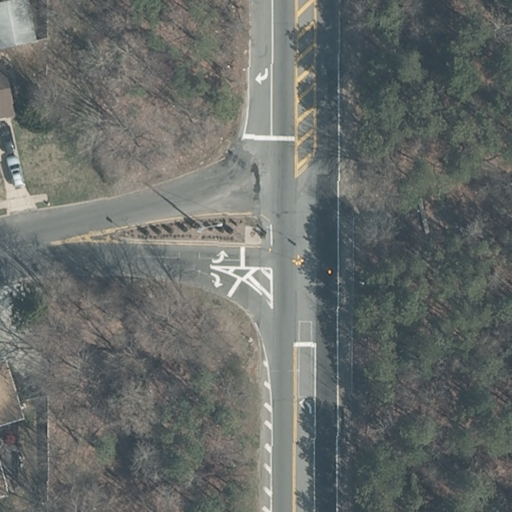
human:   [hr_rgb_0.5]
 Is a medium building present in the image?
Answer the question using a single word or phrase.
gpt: no

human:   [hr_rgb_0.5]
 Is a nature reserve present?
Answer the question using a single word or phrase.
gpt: yes

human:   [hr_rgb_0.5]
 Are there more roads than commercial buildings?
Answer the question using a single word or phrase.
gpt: yes

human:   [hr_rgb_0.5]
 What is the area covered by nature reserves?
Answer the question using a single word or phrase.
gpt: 10614m2

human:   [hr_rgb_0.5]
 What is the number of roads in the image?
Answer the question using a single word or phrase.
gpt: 3

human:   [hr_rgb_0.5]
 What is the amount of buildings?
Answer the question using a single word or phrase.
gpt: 3

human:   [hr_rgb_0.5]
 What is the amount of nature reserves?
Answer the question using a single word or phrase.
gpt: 1

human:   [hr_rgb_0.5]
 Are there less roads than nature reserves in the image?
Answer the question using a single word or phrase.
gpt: no

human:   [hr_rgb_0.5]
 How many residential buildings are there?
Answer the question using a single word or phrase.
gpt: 2

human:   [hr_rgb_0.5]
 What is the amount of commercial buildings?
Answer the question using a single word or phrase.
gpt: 0

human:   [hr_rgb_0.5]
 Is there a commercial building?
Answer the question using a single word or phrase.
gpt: no

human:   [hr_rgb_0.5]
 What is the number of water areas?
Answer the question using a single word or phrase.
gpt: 0

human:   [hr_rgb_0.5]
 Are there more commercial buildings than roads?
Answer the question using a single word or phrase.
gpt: no

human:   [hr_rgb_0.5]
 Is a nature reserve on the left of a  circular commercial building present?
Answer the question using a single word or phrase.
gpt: no

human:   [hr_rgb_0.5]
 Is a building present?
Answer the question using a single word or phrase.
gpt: yes

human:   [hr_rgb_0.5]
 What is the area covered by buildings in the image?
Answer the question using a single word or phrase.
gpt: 49m2

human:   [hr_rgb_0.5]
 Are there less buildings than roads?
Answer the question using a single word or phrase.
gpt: no

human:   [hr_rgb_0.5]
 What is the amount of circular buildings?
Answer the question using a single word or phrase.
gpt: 0

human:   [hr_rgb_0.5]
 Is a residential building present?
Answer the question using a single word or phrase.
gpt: yes

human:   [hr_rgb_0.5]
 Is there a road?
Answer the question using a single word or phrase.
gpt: yes

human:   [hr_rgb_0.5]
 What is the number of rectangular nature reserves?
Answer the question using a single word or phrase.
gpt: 1

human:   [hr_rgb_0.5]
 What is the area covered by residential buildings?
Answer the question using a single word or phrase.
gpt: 49m2

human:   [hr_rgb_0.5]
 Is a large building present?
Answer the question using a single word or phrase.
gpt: no

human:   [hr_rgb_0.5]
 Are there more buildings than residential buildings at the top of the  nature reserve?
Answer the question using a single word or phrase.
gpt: yes

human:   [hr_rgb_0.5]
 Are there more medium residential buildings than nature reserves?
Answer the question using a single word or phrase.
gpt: no

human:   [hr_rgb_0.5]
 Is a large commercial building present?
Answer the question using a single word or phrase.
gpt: no

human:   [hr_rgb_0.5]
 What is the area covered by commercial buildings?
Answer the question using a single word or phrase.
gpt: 0m2

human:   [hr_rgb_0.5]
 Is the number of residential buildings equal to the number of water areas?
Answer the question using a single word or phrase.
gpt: no

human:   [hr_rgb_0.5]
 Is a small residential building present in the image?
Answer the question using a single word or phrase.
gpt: yes

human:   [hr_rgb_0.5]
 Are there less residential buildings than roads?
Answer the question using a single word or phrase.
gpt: yes

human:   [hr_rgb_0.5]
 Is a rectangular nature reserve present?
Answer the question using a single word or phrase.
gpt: yes

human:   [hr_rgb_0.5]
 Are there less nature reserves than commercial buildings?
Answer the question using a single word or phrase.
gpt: no

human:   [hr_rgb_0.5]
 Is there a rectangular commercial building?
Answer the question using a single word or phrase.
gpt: no

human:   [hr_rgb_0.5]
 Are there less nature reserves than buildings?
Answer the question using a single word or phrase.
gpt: yes

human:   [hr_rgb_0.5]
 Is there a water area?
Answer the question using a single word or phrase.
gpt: no

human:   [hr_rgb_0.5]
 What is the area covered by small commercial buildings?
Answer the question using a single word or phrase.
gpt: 0m2

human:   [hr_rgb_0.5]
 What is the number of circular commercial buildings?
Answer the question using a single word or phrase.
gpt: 0

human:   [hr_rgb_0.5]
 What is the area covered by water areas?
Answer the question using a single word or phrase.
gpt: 0m2

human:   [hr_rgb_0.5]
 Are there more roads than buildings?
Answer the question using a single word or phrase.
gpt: no

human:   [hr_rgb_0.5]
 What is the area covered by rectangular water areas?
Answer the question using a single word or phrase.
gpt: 0m2

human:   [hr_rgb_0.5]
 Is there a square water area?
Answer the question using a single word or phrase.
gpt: no

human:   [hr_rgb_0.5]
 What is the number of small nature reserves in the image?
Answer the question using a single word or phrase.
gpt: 0

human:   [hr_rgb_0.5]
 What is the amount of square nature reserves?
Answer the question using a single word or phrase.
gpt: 0

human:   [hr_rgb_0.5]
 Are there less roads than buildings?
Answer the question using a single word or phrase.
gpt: no

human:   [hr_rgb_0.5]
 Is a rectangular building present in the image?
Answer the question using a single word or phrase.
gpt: yes

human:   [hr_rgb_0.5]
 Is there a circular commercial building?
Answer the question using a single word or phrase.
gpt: no

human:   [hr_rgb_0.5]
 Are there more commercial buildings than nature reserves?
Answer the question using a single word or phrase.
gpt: no

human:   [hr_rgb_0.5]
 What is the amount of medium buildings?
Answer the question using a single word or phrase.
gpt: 0

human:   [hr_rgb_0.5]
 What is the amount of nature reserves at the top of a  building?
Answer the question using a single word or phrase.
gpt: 1

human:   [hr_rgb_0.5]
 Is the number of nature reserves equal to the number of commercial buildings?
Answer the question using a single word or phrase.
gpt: no

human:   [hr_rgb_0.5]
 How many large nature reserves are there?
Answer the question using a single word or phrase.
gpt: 1

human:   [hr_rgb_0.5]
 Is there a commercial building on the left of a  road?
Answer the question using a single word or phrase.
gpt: no

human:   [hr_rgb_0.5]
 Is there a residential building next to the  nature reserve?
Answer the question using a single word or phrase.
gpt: yes

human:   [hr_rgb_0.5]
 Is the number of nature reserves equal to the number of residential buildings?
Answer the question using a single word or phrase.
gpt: no

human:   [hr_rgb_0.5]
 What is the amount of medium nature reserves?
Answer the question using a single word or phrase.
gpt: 0

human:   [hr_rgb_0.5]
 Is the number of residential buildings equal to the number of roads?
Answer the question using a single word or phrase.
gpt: no

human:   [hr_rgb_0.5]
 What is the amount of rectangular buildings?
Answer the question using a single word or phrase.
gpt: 2

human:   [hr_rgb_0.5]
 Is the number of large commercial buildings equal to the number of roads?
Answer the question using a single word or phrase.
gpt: no

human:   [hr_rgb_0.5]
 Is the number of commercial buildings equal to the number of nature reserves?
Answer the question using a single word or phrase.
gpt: no

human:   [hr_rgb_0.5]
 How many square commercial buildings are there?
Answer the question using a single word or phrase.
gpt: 0

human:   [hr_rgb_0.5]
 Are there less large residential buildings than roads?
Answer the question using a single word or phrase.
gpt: yes

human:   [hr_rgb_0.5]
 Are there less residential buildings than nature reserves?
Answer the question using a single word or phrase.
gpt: no

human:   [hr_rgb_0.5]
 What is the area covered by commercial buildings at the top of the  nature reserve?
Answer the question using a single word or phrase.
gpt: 0m2

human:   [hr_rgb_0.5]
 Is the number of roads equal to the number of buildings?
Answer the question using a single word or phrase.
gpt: yes